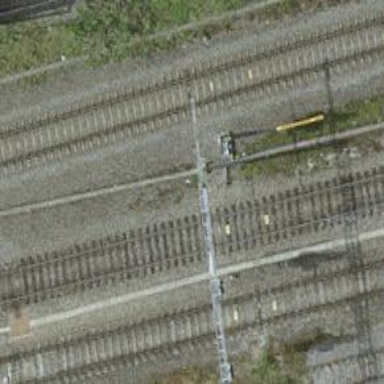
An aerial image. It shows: Railway signal.